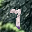
Label: 7